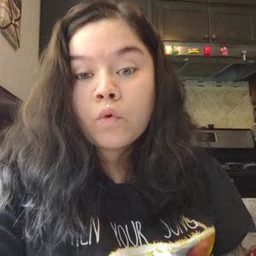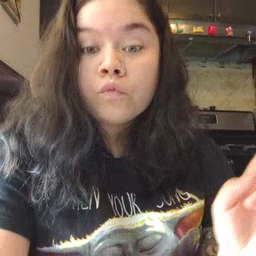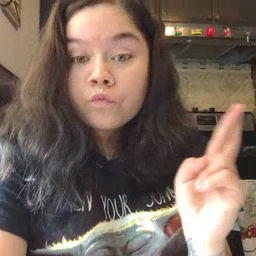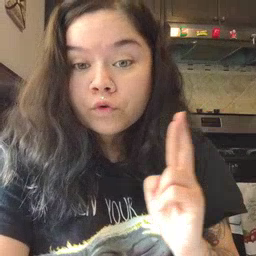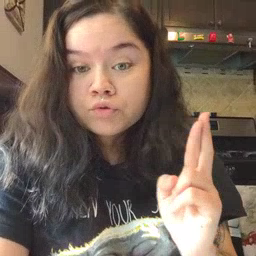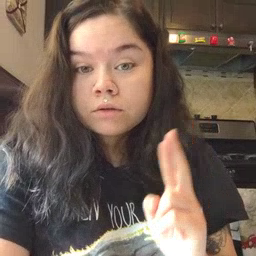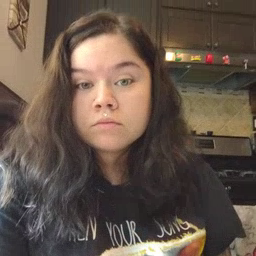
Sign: refrigerator